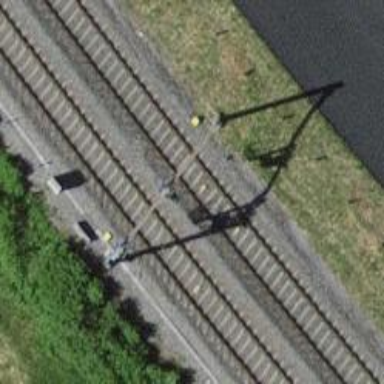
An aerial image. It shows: Railway signal.